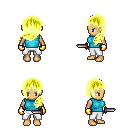
a pixel art fantasy rpg character, female body template, human, tanned skin, teal sleeveless shirt, white pants, gold left-swept hairstyle, gold gloves, dagger, four views (front, back, left, right), 2x2 character sprite sheet, small pixel art, hard edges, no anti-aliasing